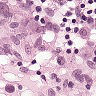
Metastatic tissue present: yes